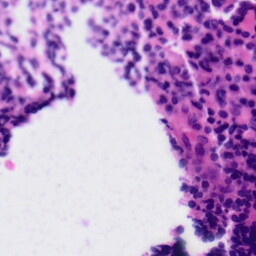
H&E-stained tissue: Tonsil